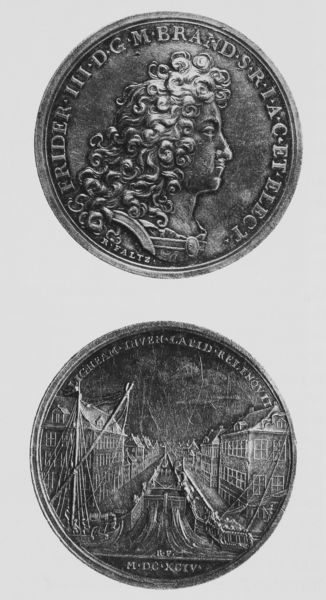
Titel: Medaille auf den Bau der Berliner Schleuse
Künstler: Raimund Faltz
Standort: Berlin
Institution: Staatliche Museen Preußischer Kulturbesitz, Münzkabinett
Schlagwörter: himmel, kopf, mann, wasser, weiß, wolken, fluss, stadt, ufer, fenster, frisur, grau, haar, licht, mund, nase, profil, schwarz, straße, blick, dach, gebäude, haus, gesicht, leinen, rahmen, silber, hals, portrait, porträt, häuser, brücke, kanal, auge, haare, brosche, locken, boote, kreis, rund, perücke, relief, schiff, schiffe, schrift, segel, fotos, fassade, fassaden, zwei, mast, segelschiff, dächer, hafen, masten, promenade, friedrich, brand, könig, inschrift, metall, bronze, jahreszahl, revers, takelage, foto, fotografie, photographie, stadtansicht, kran, geld, gauben, rückseite, druck, schwarzweiss, lockig, text, kreise, herrscher, fürst, gravur, vorderseite, medaille, männerkopf, kreisförmig, lockenkopf, wertvoll, prägung, münze, häuserzeile, hafenstadt, latein, umschrift, hamburg, münzen, pfalz, brügge, geprägt, hanse, iii, wahl, scgwarz, dritte, avers, geldstück, taler, elect, frider, friedrich iii, frider iii, frieder, friedich, rückseie, speicherhaus, kanla, kipf, iacet, freidich, friedrich iiu, hafgen, faltz, üpportrait, lockeh